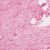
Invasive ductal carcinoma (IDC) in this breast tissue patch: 0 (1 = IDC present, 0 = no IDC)